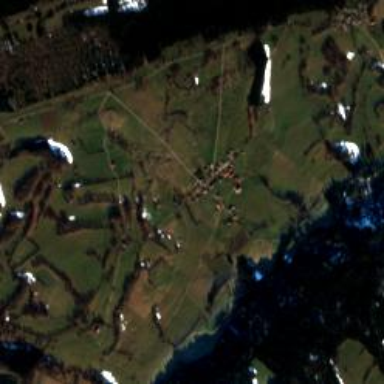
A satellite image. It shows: Small hamlet.